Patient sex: F
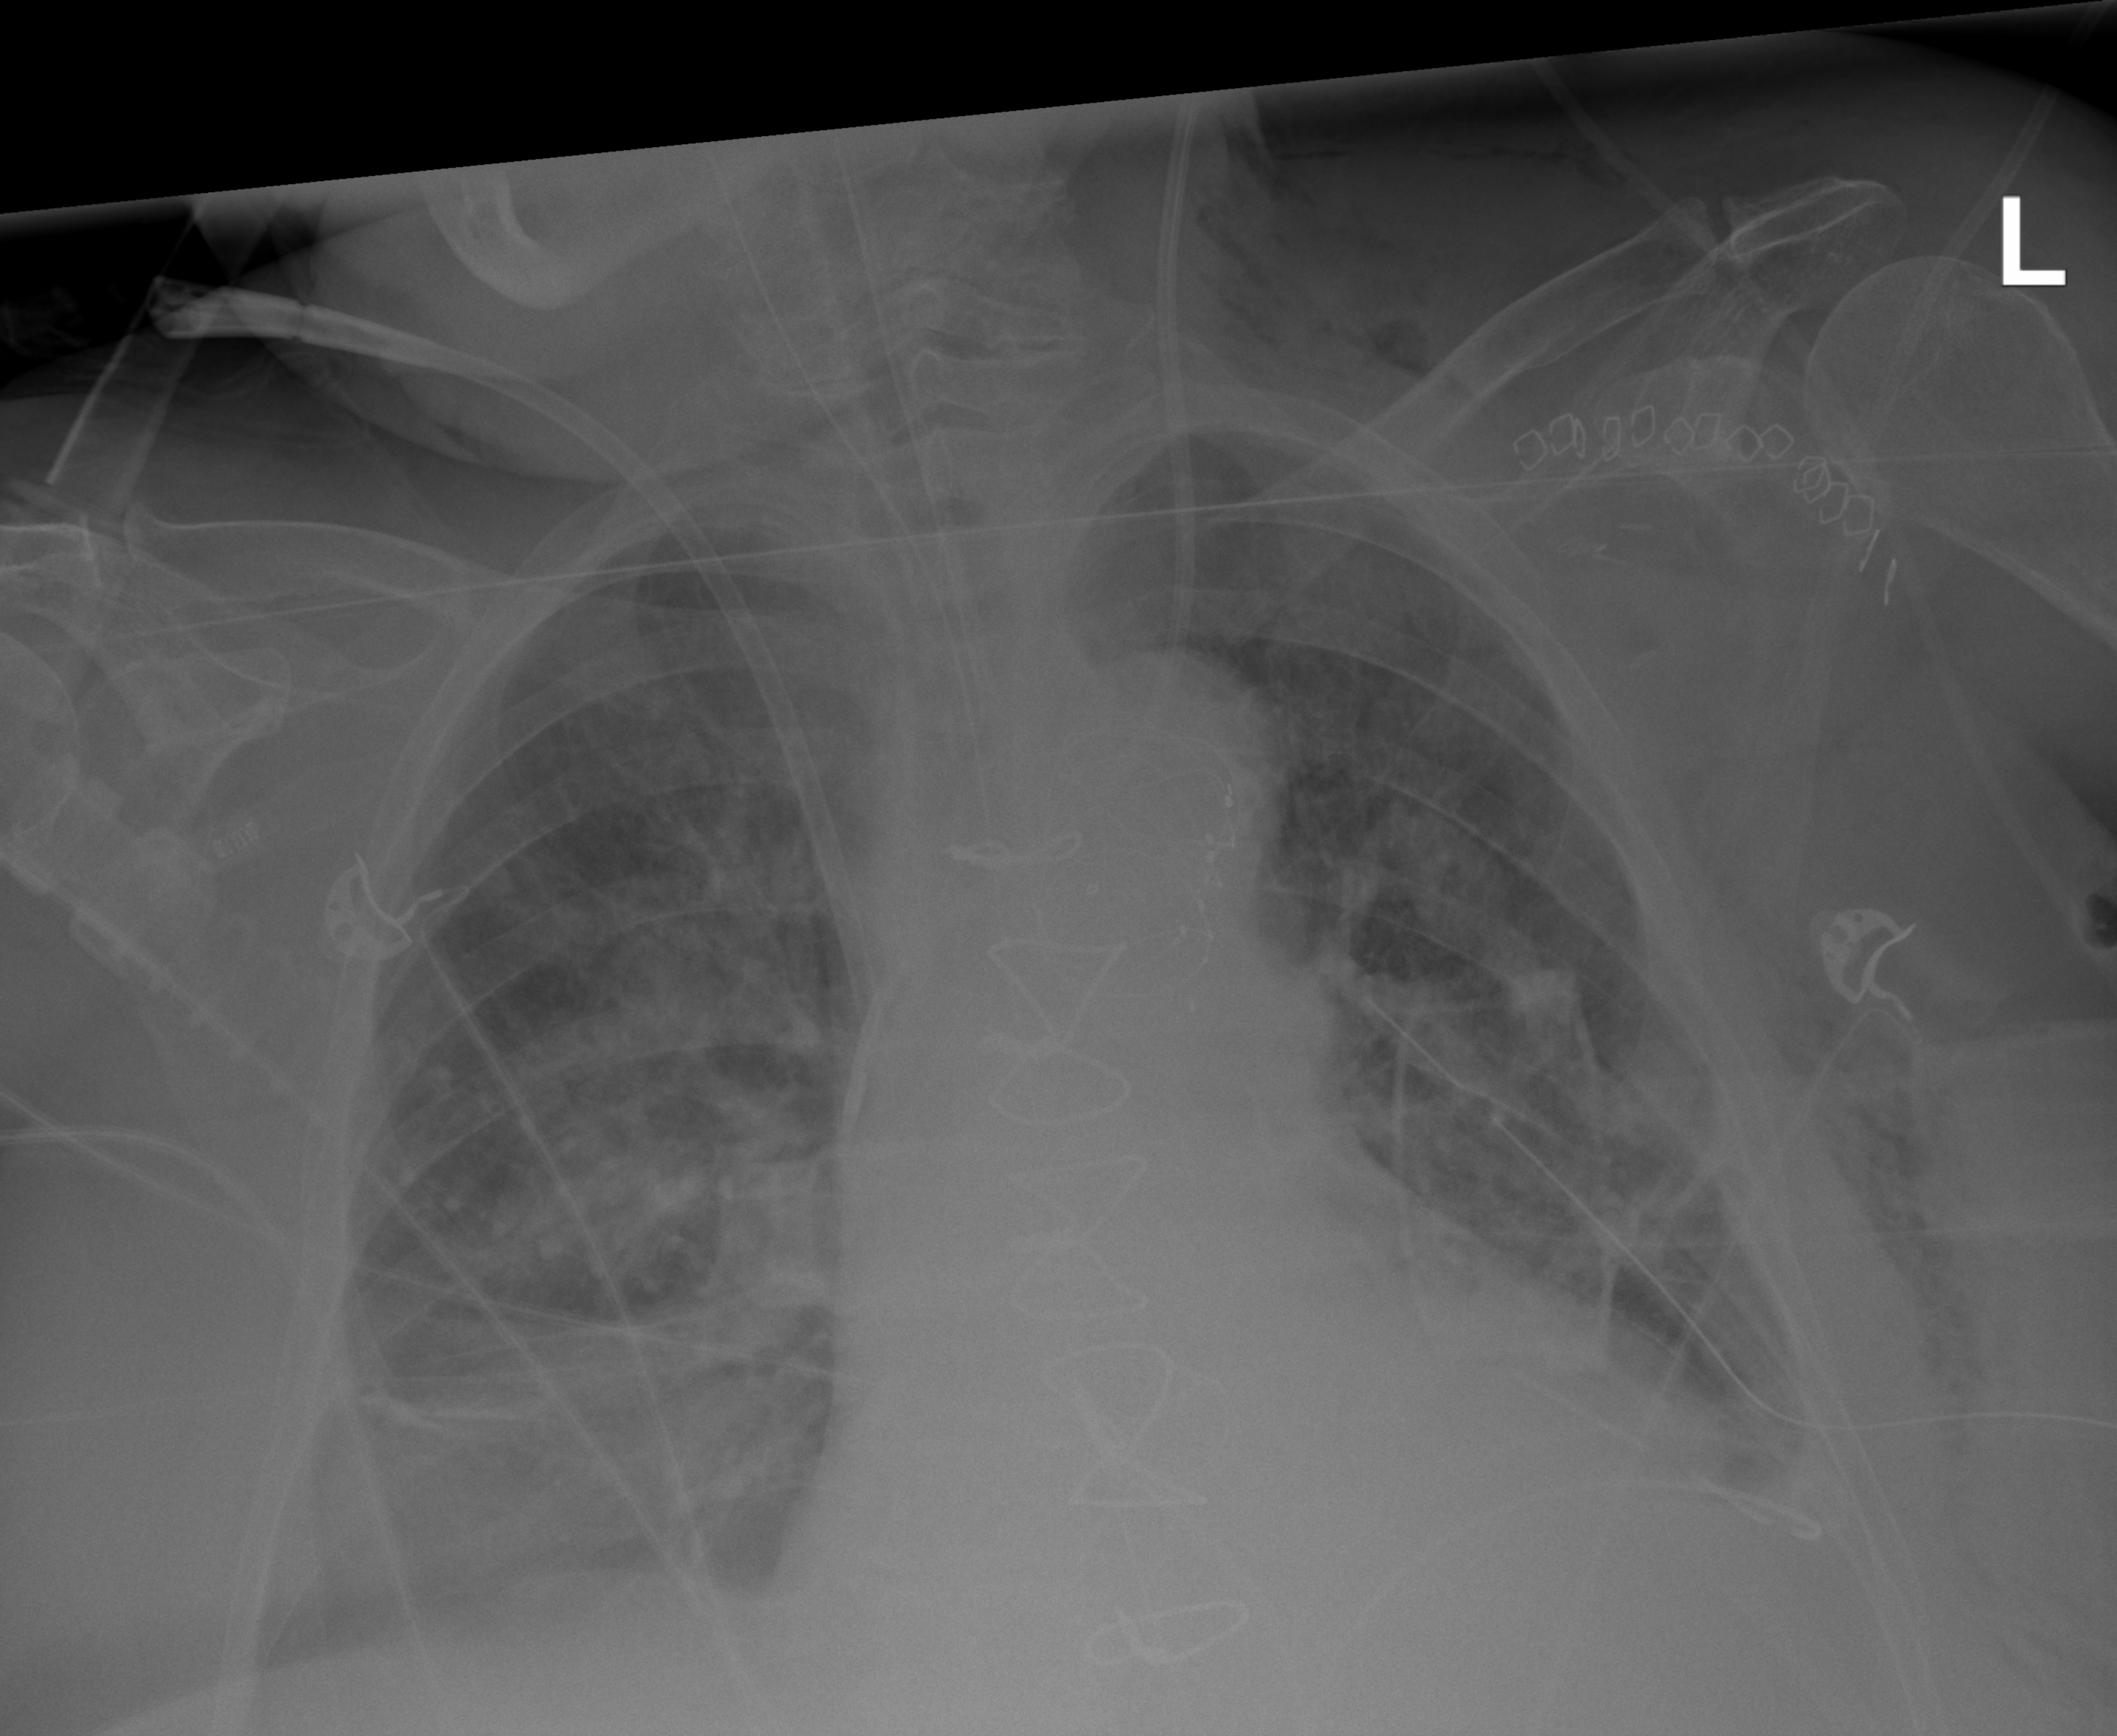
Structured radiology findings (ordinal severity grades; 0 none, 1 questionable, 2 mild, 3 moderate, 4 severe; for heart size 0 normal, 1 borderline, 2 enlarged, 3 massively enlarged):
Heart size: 2
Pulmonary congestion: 3
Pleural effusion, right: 3
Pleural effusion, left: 2
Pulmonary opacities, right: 3
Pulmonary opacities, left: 3
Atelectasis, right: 3
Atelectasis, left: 2